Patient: sex M, age 45
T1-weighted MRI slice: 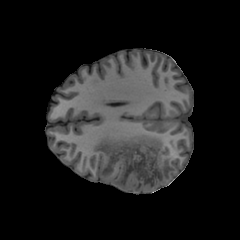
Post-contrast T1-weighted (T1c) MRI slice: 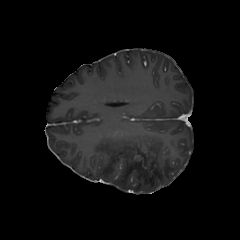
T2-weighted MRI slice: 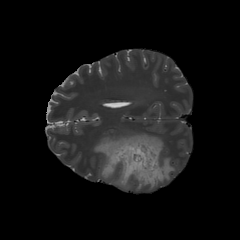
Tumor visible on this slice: yes
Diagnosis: Astrocytoma, IDH-wildtype
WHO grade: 2